【题型】解答题　【知识点】平面几何　【难度】hard
\pagestyle{empty}
\noindent
【变式 11-8】如图，正方形 \(ABCD\) 的边长是 3，点 \(E\)、\(F\) 分别在边 \(AD\)、\(CD\) 上，\(\angle EBF = 45^\circ\)，\(BE\)、\(BF\) 分别与对角线 \(AC\) 交于点 \(G\)、\(H\).

(1) 当 \(\angle ABE = \) \underline{\ \ \ \ } \(^\circ\) 时，\(AG = CH\)，先补全条件；

(2) 如果 \(CH = \sqrt{2}\)，求 \(BG\) 的长.
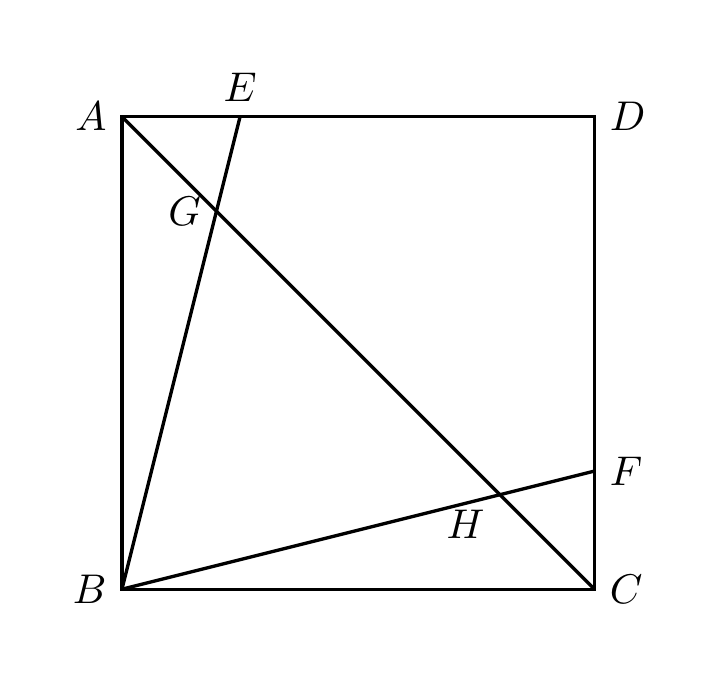
【解答】
\pagestyle{empty}
\noindent
【答案】(1) \(22.5\)；理由见解答过程；

(2) \(\frac{3\sqrt{10}}{4}\).

【知识点】全等的性质和 ASA（AAS）综合（ASA 或者 AAS）、用勾股定理解三角形、根据正方形的性质证明、相似三角形的判定与性质综合

【分析】（1）补充的条件是 \(\angle ABE = 22.5^\circ\)，先证明 \(\angle ABE = \angle CBF = 22.5^\circ\)，进而依据“ASA”判定 \(\triangle ABG\) 和 \(\triangle CBH\) 全等即可得出 \(AG = CH\)；

（2）连接 \(GF\)，证明 \(\triangle BHG\) 和 \(\triangle CHF\) 相似得 \(\frac{BH}{CH} = \frac{GH}{FH}\)，\(\angle BGH = \angle CFH\)，则 \(\frac{BH}{GH} = \frac{CH}{FH}\)，再根据 \(\angle BHC = \angle GHF\) 得 \(\triangle BHC\) 和 \(\triangle GHF\) 相似，则 \(\angle CBH = \angle FGH\)，由此得\\
\(\angle BGH + \angle FGH = \angle CFH + \angle CBH = 90^\circ\)，则 \(\triangle BGF\) 是等腰直角三角形，由勾股定理得 \(BG = \frac{\sqrt{2}}{2}BF\)，然后求出 \(AC = 3\sqrt{2}\)，\(AH = 2\sqrt{2}\)，证明 \(\triangle CHF\) 和 \(\triangle AHB\) 相似得 \(CF = \frac{3}{2}\)，则 \(BF = \frac{3\sqrt{5}}{2}\)，由此可得 \(BG\) 的长.

【详解】（1）解：当 \(\angle ABE = 22.5^\circ\) 时，\(AG = CH\).理由如下：

\(\because\) 四边形 \(ABCD\) 是正方形，且边长为 3，

\(\therefore AB = BC = 3\)，\(\angle ABC = \angle BCD = 90^\circ\)，\(\angle BAC = \angle BCA = 45^\circ\)，\(AB \parallel CD\)，

\(\because \angle EBF = 45^\circ\)，\(\angle ABE = 22.5^\circ\)，

\(\therefore \angle CBH = \angle ABC - \angle EBF - \angle ABE = 22.5^\circ\)，

\(\therefore \angle ABE = \angle CBF = 22.5^\circ\)，

在 \(\triangle ABG\) 和 \(\triangle CBH\) 中，

\(
\begin{cases}
\angle BAG = \angle BCH = 45^\circ \\
AB = BC \\
\angle ABE = \angle CBF
\end{cases},
\)

\(\therefore \triangle ABG \cong \triangle CBH \ (\text{ASA})\),

\(\therefore AG = CH\);

故答案为：\(22.5\);

（2）解：连接 \(GF\)，如图所示：

\(\because \angle EBF = \angle ACD = 45^\circ\), \(\angle BHG = \angle CHF\),

\(\therefore \triangle BHG \backsim \triangle CHF\),

\(\therefore \frac{BH}{CH} = \frac{GH}{FH}\), \(\angle BGH = \angle CFH\),

\(\therefore \frac{BH}{GH} = \frac{CH}{FH}\),

又 \(\because \angle BHC = \angle GHF\),

\(\therefore \triangle BHC \backsim \triangle GHF\),

\(\therefore \angle CBH = \angle FGH\),

\(\therefore \angle BGH + \angle FGH = \angle CFH + \angle CBH\),

\(\because \angle BCD = 90^\circ\),

\(\therefore \angle CBH + \angle CFH = 90^\circ\),

\(\therefore \angle BGH + \angle FGH = 90^\circ\),

即 \(\angle BGF = 90^\circ\),

\(\therefore \triangle BGF\) 是等腰直角三角形,

\(\therefore BG = FG\),

由勾股定理得：\(BF = \sqrt{2}BG\),

\(\therefore BG = \frac{\sqrt{2}}{2}BF\),

在 \( \text{Rt} \triangle ABC \) 中, \(AB = BC = 3\),

由勾股定理得：\(AC = \sqrt{3^2 + 3^2} = 3\sqrt{2}\)，

\(\because CH = \sqrt{2}\)，

\(\therefore AH = AC - CH = 2\sqrt{2}\)，

\(\because AB \parallel CD\)，

\(\therefore \triangle CHF \backsim \triangle AHB\)，

\(\therefore \frac{CF}{AB} = \frac{CH}{AH}\)，

\(\therefore \frac{CF}{3} = \frac{\sqrt{2}}{2\sqrt{2}}\)，

\(\therefore CF = \frac{3}{2}\)，

在 \( \text{Rt} \triangle BCF \) 中，由勾股定理得：\(BF = \sqrt{3^2 + \left(\frac{3}{2}\right)^2} = \frac{3\sqrt{5}}{2}\)，

\(\therefore BG = \frac{\sqrt{2}}{2}BF = \frac{\sqrt{2}}{2} \times \frac{3\sqrt{5}}{2} = \frac{3\sqrt{10}}{4}\).

【点睛】本题考查的是正方形的性质，全等三角形的判定与性质，勾股定理的应用，二次根式的运算，相似三角形的判定与性质，作出合适的辅助线是解本题的关键.
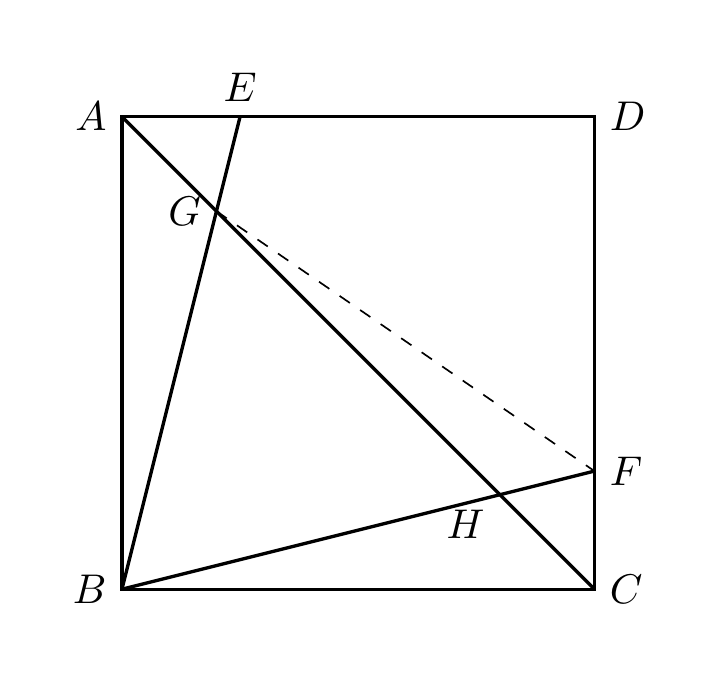